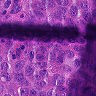
Metastatic tissue present: yes